Question: I have been going through Breadth First Traversal at this link
<URL>
Now what if the graph structure is changed to this

The node 3 is now disconnected from the graph.
When traversal program is now used, it does'nt display vertex 3.
Is there a way where we can dispaly this vertex as well?
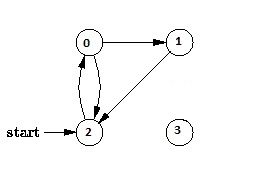
Answer: To my understanding, BFS would keep looking for unvisited nodes as long as they exist; however, if this is not done, BFS only visits nodes in the connected component of the initial vertex. This seems to be more a matter of definition than an actual programming problem; simply restart the BFS implementation on unvisited nodes as long as they exist - if visiting of all connected components is desired.